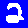
Digit: 2